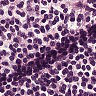
Metastatic tissue present: no